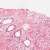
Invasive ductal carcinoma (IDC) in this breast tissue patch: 1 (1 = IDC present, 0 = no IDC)